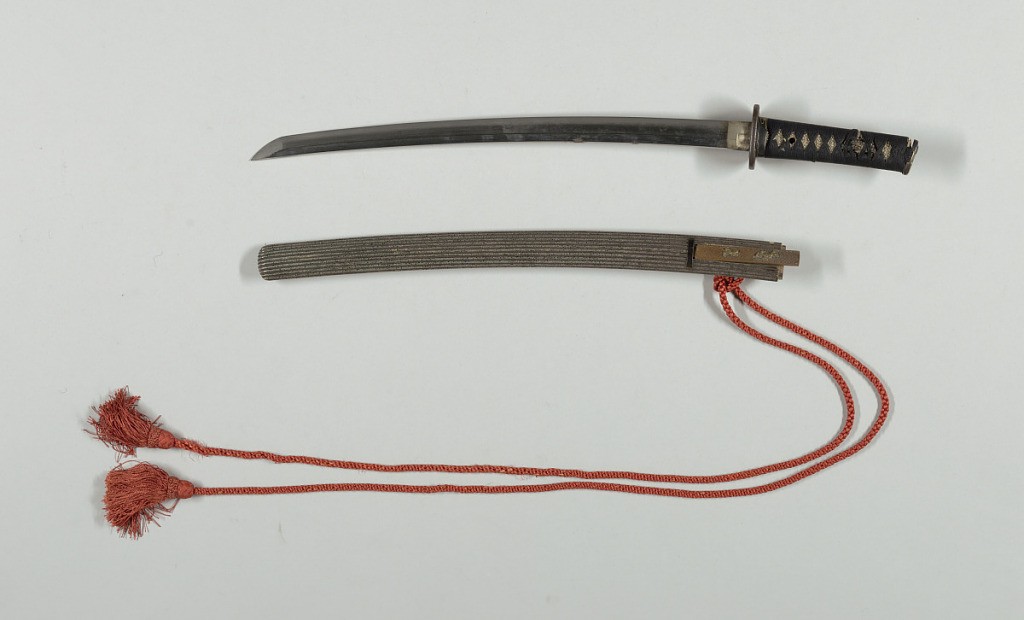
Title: Scabbard and sword
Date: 1596–1615
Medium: Steel, cord, iron, silver, gold, shibuichi
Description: Long steel blade with hilt wrapped spirally with black cord. Beneath cord, pebble-like texture. Pine-tree menuki. Oval tsuba of iron, silver, gold, and shibuichi. Design is a man and frog. Haliki silver plate. Fuchi-Kashira-bird of shibuichi and gold. Mark of tempering: HAMON, Gume Midare. The nakago is tong and has two holes.